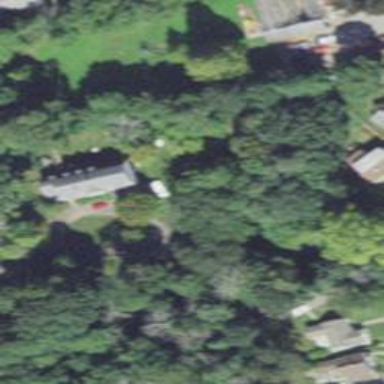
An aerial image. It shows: Residential driveway.